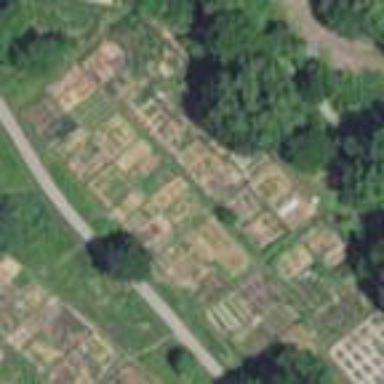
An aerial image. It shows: Area designated for allotments.